Aerial crown-view tile of a tropical tree (Barro Colorado Island, Panama), acquired 20250217:
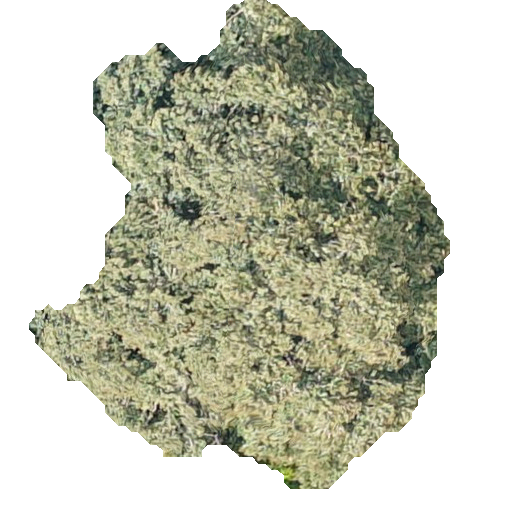
Species: Luehea seemannii
GBIF accepted scientific name: Luehea seemannii
Crown area: 194.249 m²